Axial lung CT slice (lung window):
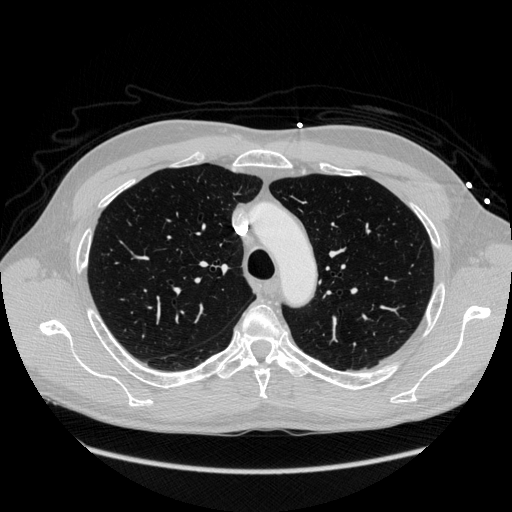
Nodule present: no